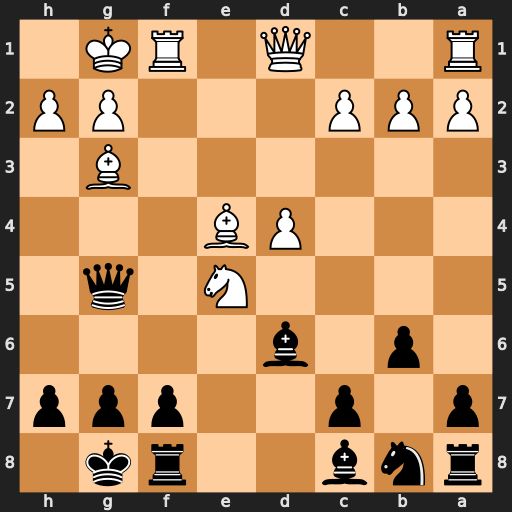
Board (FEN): rnb2rk1/p1p2ppp/1p1b4/4N1q1/3PB3/6B1/PPP3PP/R2Q1RK1
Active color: b
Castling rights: -
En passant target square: -
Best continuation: Qe3+ Kh1 Qxe4